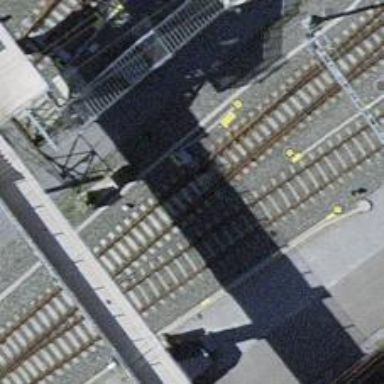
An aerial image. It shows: Single-track electrified railway yard with contact line electrification.